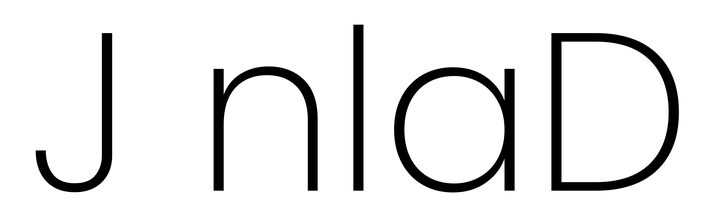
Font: Poppins-ExtraLight